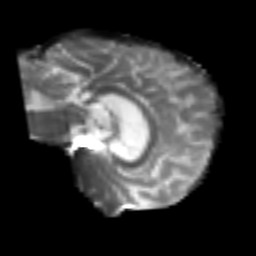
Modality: T2w
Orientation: sagittal
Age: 71
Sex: male
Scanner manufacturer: siemens
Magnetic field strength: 3 T
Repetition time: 4.999 s
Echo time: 0.07946 s